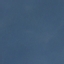
Land use / land cover class: SeaLake